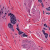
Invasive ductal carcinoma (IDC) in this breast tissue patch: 1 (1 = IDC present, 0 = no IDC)